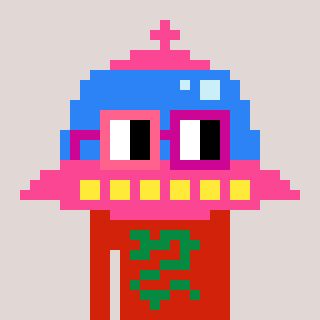
a pixel art character with square pink and red glasses, a ufo-shaped head and a red-colored body on a warm background